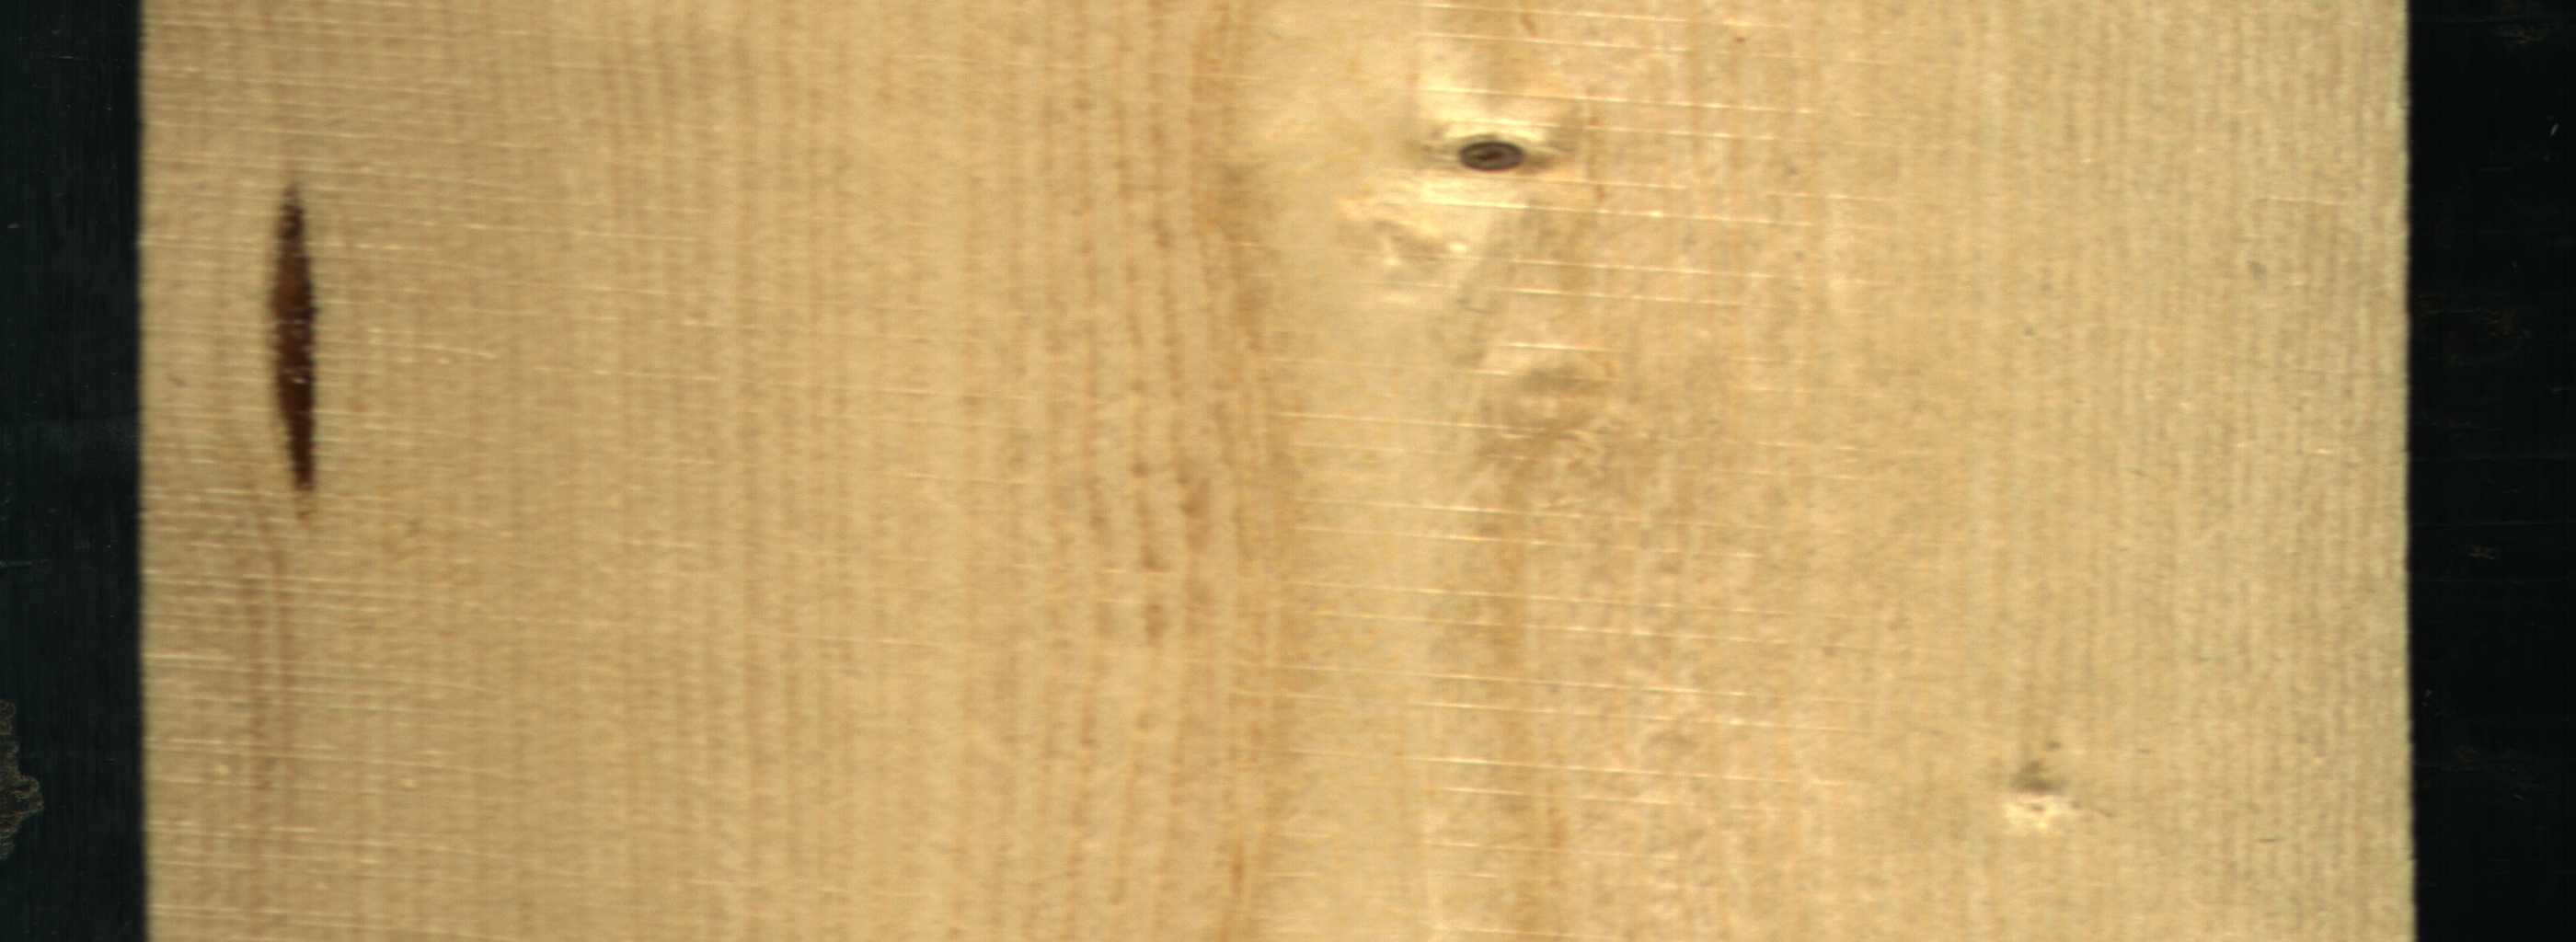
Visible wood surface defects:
resin
Live_Knot